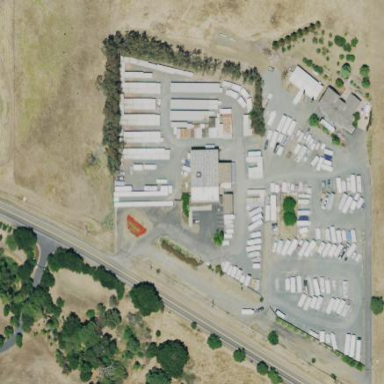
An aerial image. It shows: Commercial area.